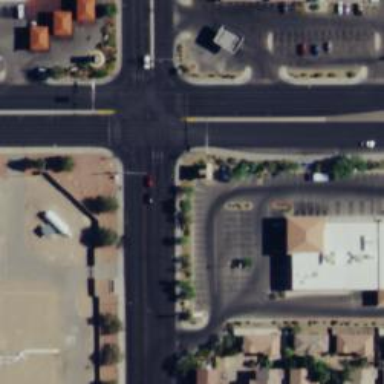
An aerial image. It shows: Solid stop line on the road.